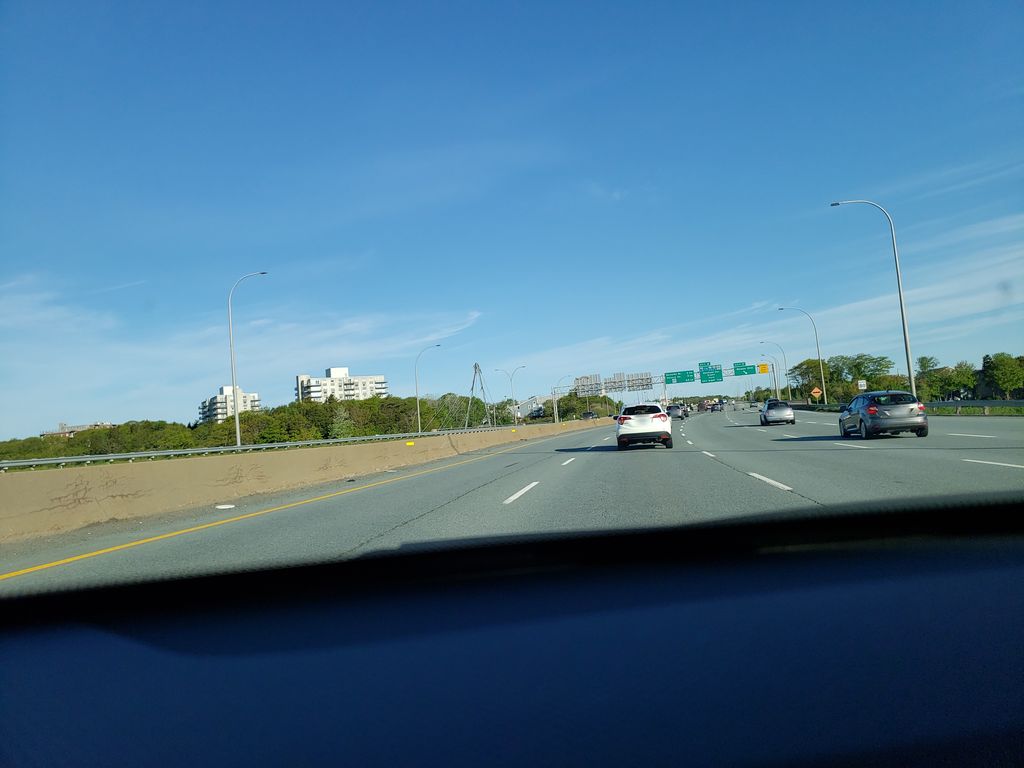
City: halifax